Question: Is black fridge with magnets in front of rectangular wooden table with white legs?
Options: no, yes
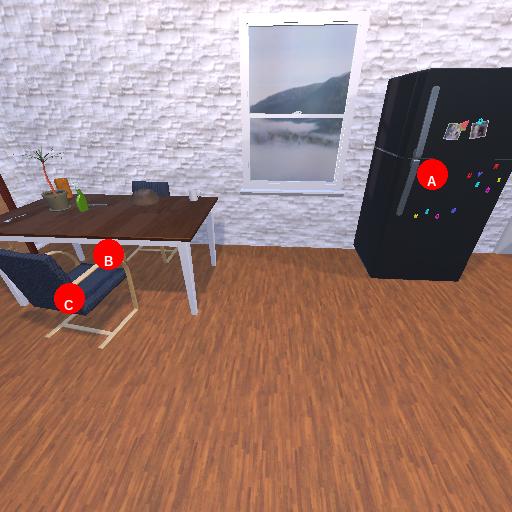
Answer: no